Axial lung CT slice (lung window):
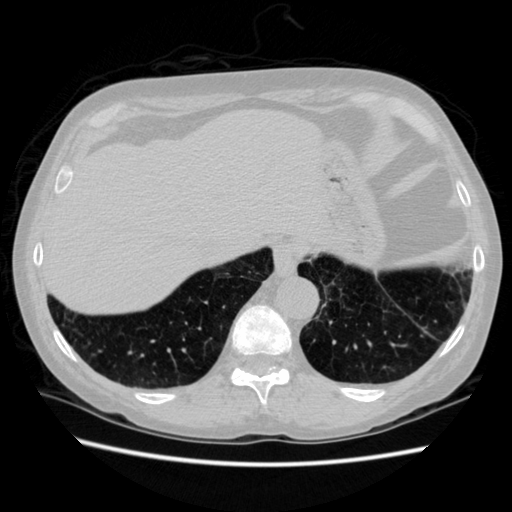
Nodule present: no